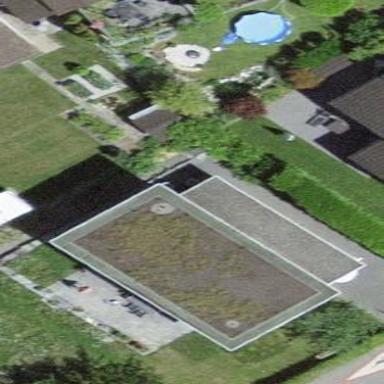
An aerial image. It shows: Flat-roofed building.